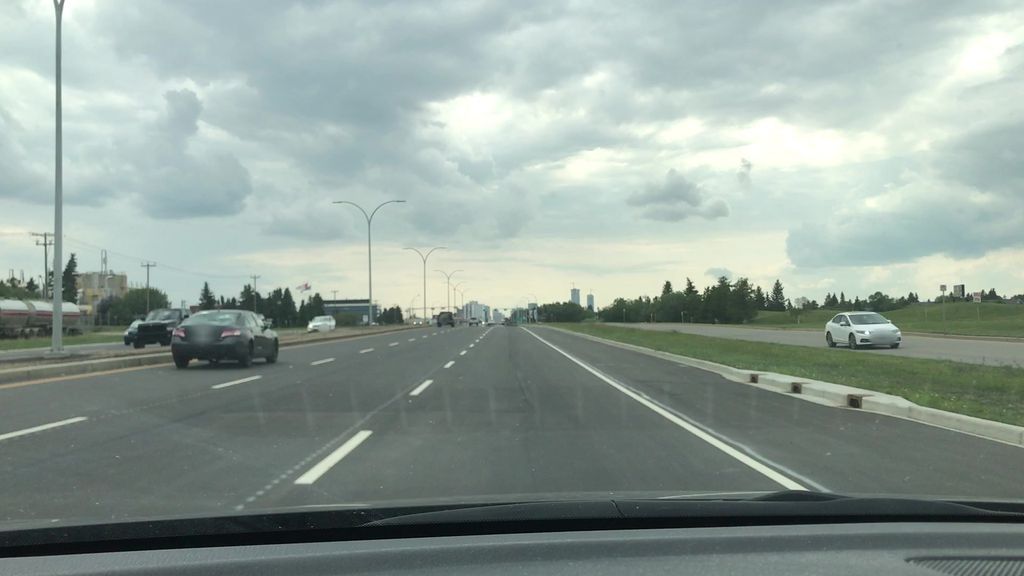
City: edmonton